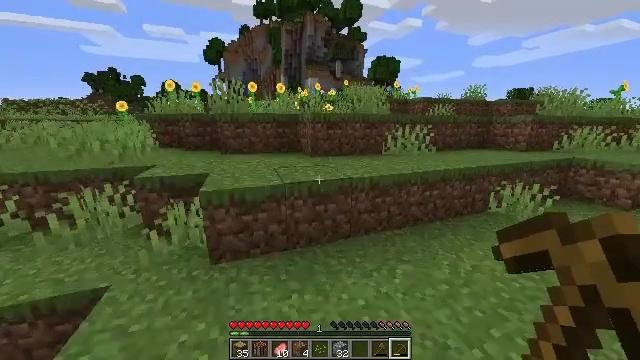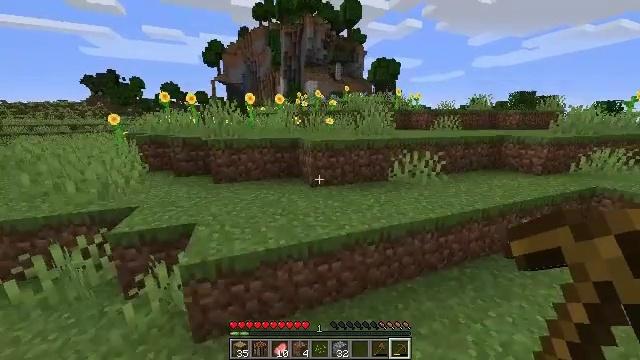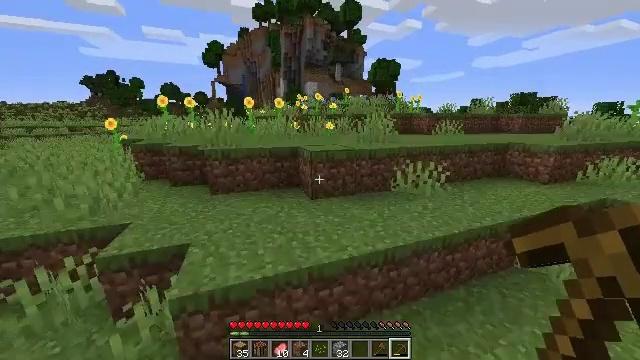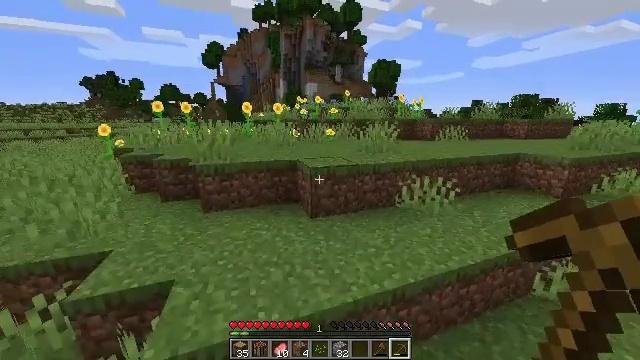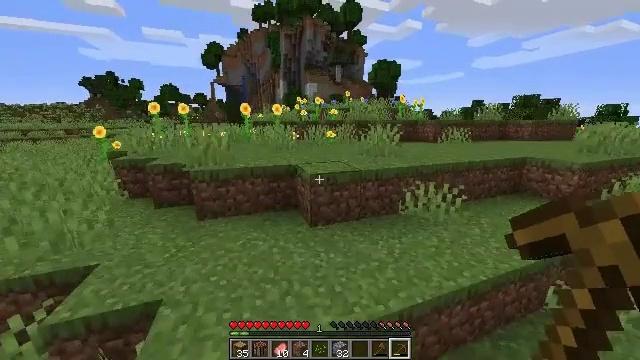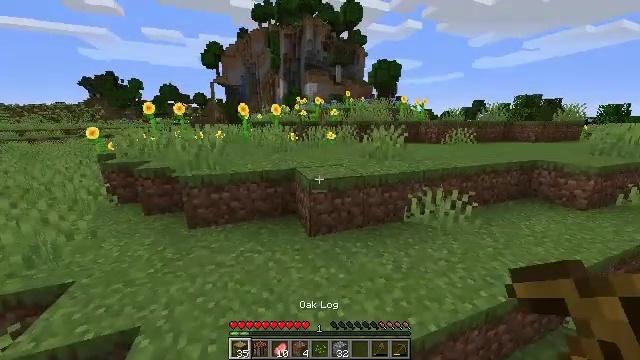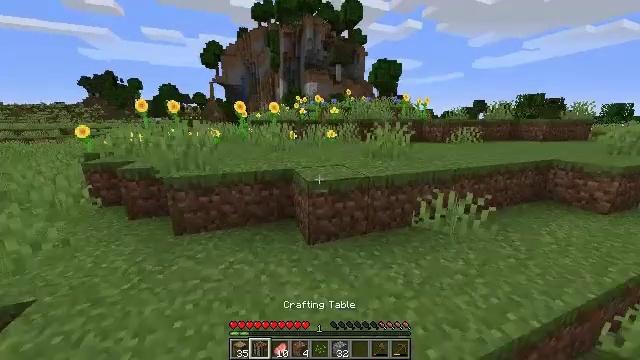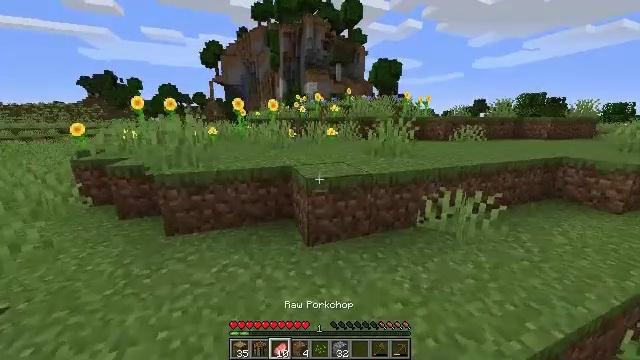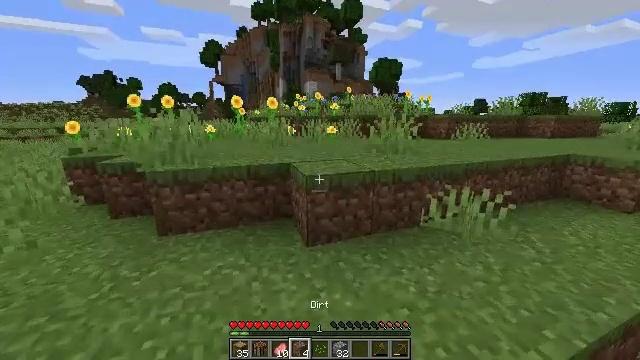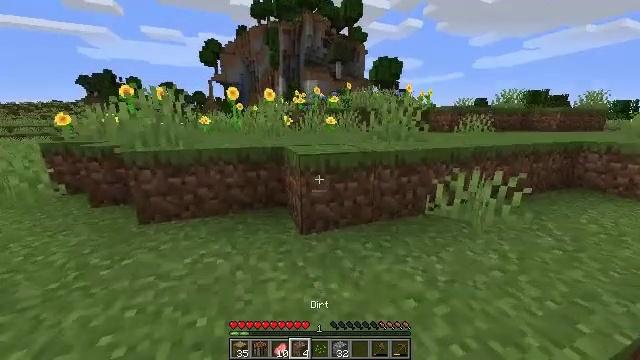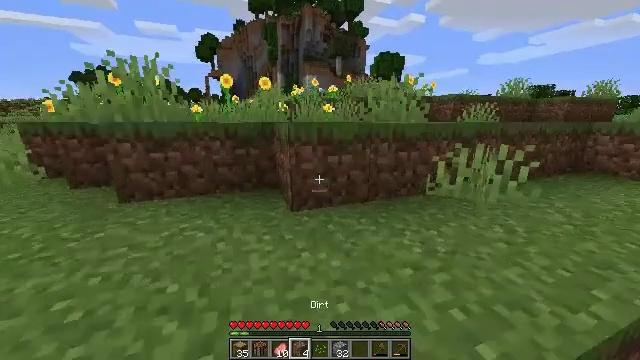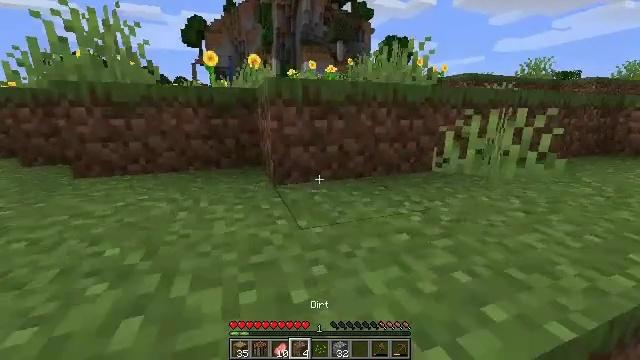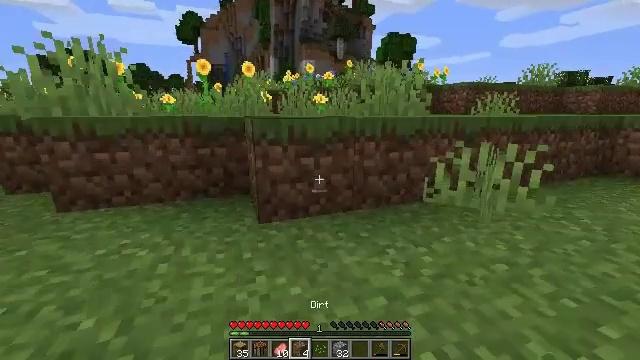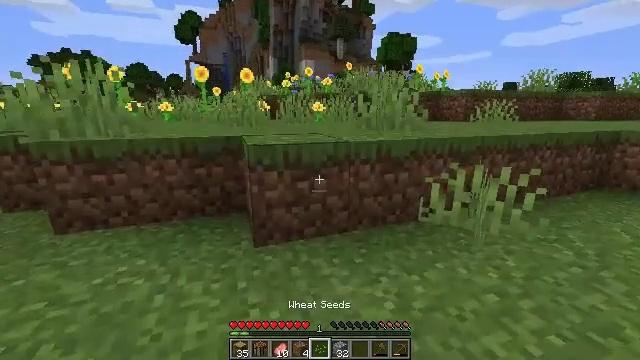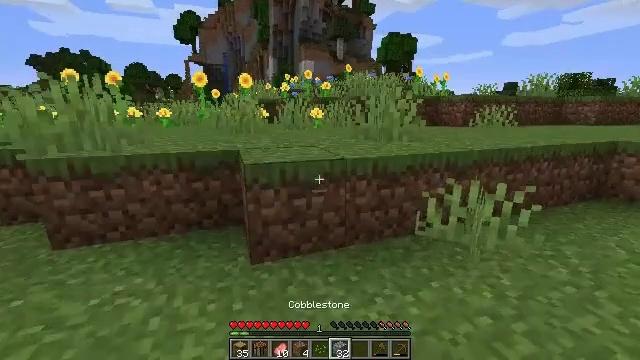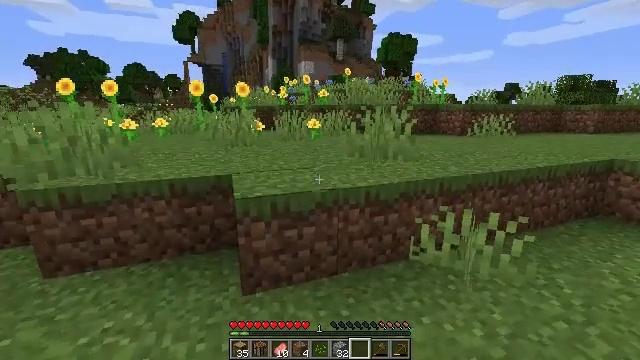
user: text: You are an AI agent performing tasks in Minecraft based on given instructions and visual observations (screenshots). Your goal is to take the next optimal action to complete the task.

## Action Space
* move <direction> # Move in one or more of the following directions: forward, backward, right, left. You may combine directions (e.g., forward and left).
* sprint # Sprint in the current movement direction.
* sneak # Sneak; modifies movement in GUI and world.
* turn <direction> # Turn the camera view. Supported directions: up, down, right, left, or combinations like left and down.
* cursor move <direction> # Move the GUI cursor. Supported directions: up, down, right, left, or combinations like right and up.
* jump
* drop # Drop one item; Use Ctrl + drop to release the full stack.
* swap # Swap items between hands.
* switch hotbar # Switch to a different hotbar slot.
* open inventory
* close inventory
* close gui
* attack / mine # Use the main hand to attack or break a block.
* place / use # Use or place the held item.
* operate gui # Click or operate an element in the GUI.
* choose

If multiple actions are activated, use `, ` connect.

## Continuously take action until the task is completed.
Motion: motion action
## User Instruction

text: Hunt a cow.
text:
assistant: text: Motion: move forward, jump
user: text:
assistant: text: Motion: move forward, jump
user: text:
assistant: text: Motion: move forward, jump
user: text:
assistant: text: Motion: move forward, jump
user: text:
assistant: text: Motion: move forward
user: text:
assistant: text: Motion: move forward
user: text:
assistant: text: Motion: move forward
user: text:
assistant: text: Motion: move forward
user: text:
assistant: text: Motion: move forward, jump
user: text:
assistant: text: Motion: move forward, jump
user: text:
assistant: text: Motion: move forward, jump
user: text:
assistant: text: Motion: move forward, jump
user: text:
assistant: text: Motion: move forward, jump
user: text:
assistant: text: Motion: move forward, jump
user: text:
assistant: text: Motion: move forward, jump
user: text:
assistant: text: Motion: move forward, jump
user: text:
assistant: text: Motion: move forward, jump
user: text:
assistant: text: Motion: move forward, jump
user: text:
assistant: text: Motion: move forward
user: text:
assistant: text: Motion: move forward
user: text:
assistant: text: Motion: move forward
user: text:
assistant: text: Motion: move forward
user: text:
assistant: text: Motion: move forward
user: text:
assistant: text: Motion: move forward
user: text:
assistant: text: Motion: move forward
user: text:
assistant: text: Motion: move forward
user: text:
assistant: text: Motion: move forward, jump
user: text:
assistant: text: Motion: move forward, jump
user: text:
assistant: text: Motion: move forward, jump
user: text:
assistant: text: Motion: move forward, jump